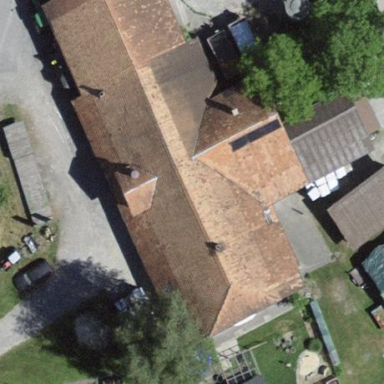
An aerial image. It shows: Farm building.